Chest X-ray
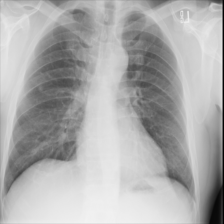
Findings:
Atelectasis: negative
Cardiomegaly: negative
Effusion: negative
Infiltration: negative
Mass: negative
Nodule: positive
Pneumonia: negative
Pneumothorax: negative
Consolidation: negative
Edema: negative
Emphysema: negative
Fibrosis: negative
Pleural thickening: negative
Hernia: negative